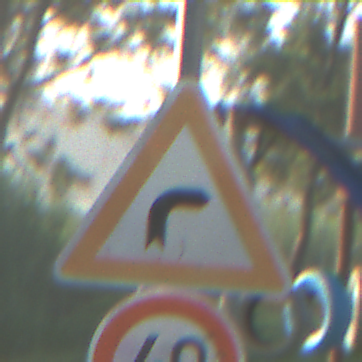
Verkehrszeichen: KurveRechts
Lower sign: Geschwindigkeit40
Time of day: SunriseSunset
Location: Outdoor (Suburban)
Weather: PartlyCloudy
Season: NotSpecified
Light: Natural